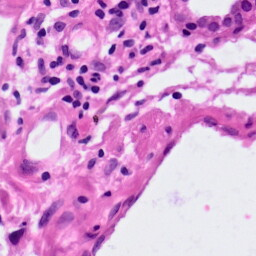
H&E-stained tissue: Lung